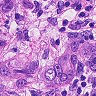
Metastatic tissue present: yes